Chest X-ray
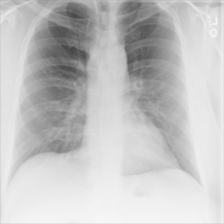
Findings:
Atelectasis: negative
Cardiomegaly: negative
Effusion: negative
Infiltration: negative
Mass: negative
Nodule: negative
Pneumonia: negative
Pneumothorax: negative
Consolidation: negative
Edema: negative
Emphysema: negative
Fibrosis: negative
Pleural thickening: negative
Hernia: negative